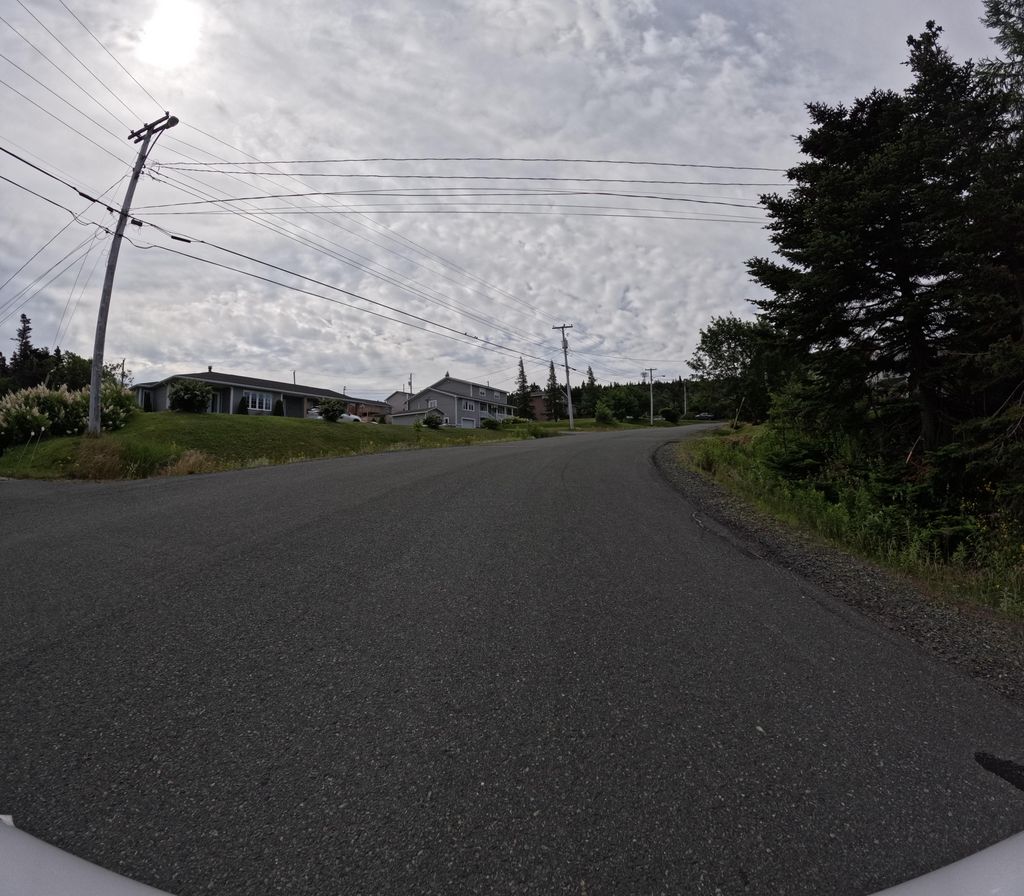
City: st_johns